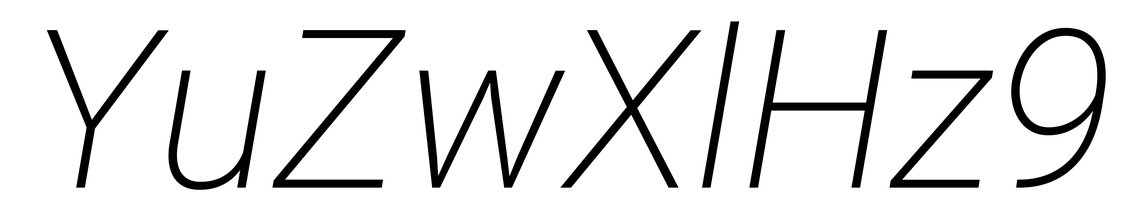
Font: Roboto-Italic_ExtraLight_Italic